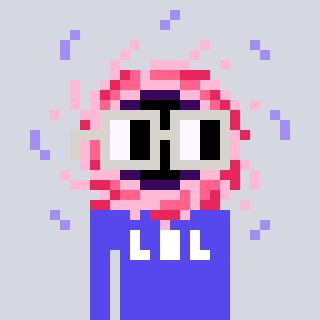
a pixel art character with square light gray glasses, a blackhole-shaped head and a computerblue-colored body on a cool background